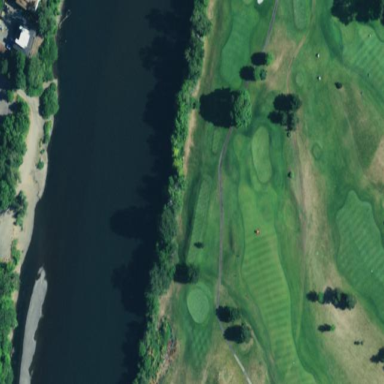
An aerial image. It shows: Rough grassy area used for golf.